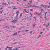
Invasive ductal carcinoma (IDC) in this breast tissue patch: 1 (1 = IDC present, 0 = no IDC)